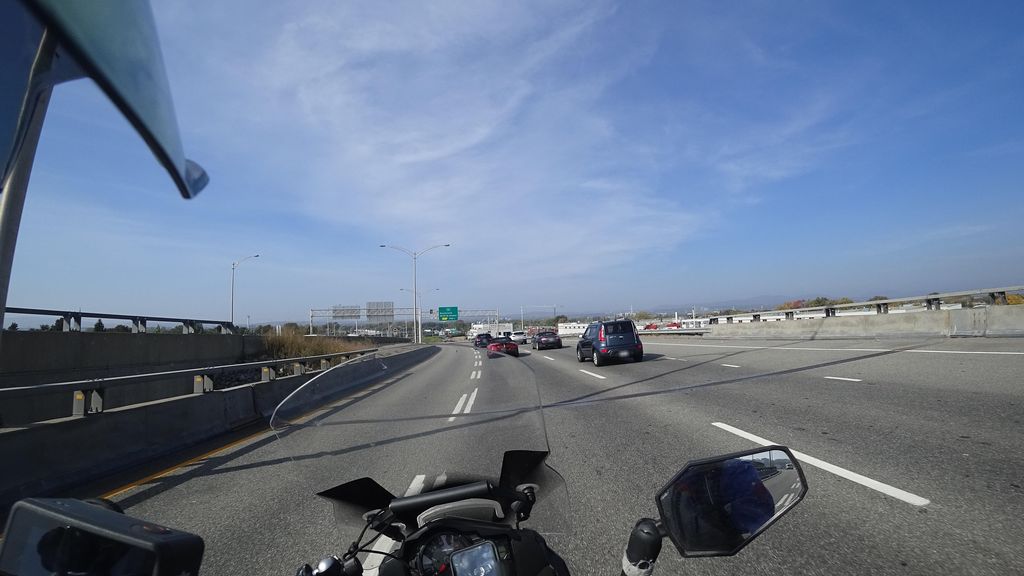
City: quebec_city